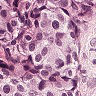
Metastatic tissue present: yes